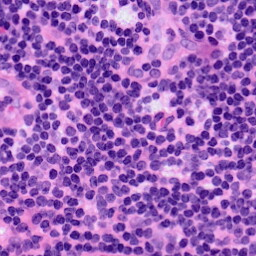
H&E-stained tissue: LymphNode